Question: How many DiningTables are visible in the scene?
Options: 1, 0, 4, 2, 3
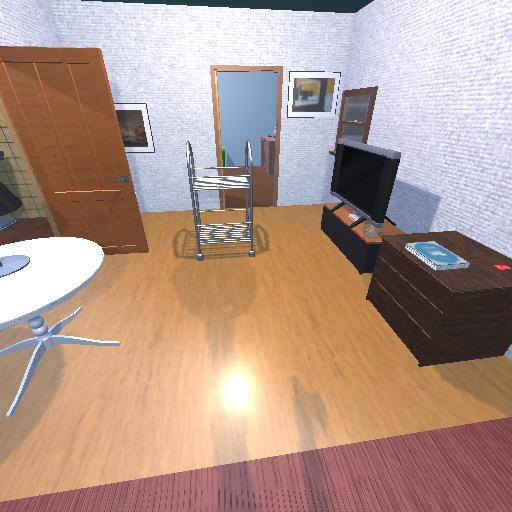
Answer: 1